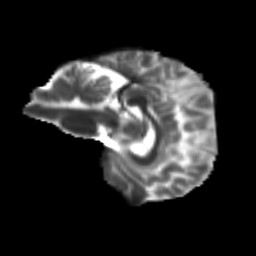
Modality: T2w
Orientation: sagittal
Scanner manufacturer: siemens
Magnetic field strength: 3 T
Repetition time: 9.2 s
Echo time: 0.084 s